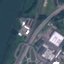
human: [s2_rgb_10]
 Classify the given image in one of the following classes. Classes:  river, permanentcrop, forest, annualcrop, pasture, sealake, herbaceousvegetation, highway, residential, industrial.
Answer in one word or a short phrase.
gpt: Highway